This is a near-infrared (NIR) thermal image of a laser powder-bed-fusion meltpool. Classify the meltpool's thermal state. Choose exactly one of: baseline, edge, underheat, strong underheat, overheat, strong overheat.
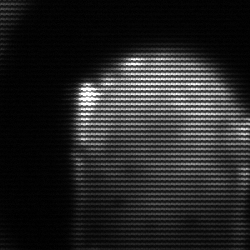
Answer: edge